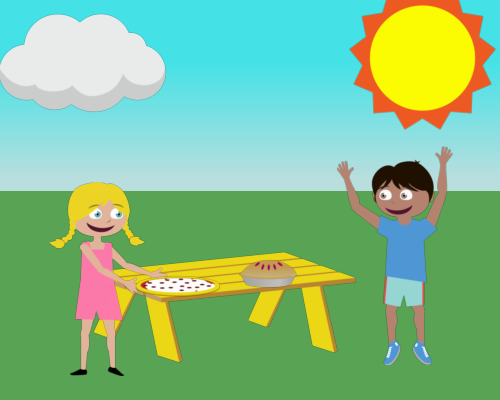
there is a cloud to the top left and a sun to the top right in center there is a yellow bench with a pie and pizza on it on the left a happy girl is picking up a pizza and on the right is a happy boy cheering